Question: Hi I have this table built from an array but I want to insert a row under each description group and add the quantity but I don't know how to do it.

the table was built with a foreach using this code.
'''
<?php
foreach ($resulta as $res) {
?>
<tr>
<th><?php echo $res['des'] ?></th>
<th><?php echo $res['name'] ?></th>
<th><?php echo $res['slug'] ?></th>
<th><?php echo $res['details'] ?></th>
<th><?php echo $res['price'] ?></th>
</tr><?php } ?>
'''
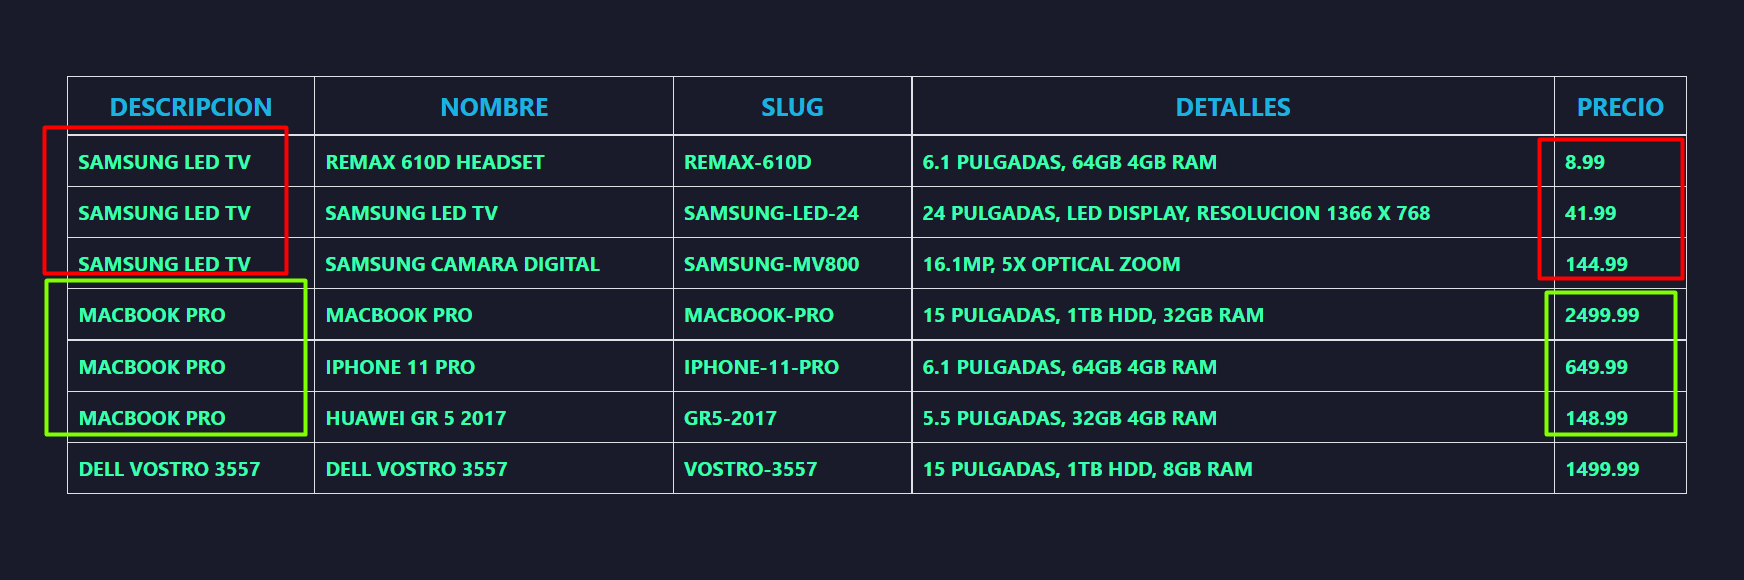
Answer: Use a temp variable , say $total with initial value =0 , then increment it by $res["price"]
then if the des changes (or is at the end of the foreach loop), displays this variable and reset it to 0
Sample Data
'''
<?php
$resulta[] = array("des"=>"samsung led tv", "name"=>'', "slug"=>'', $details=>'', "price"=>"8.99");
$resulta[] = array("des"=>"samsung led tv", "name"=>'', "slug"=>'', $details=>'', "price"=>"41.99");
$resulta[] = array("des"=>"samsung led tv", "name"=>'', "slug"=>'', $details=>'', "price"=>"144.99");
$resulta[] = array("des"=>"macbook pro", "name"=>'', "slug"=>'', $details=>'', "price"=>"2499.99");
$resulta[] = array("des"=>"macbook pro", "name"=>'', "slug"=>'', $details=>'', "price"=>"649.99");
$resulta[] = array("des"=>"macbook pro", "name"=>'', "slug"=>'', $details=>'', "price"=>"148.99");
$resulta[] = array("des"=>"dell vostro 3557", "name"=>'', "slug"=>'', $details=>'', "price"=>"1499.99");
?>
'''
PHP Code
'''
<table border=1>
<?php
$initdesc="undefined"; $count=0; $total=0;
foreach ($resulta as $res) {
if ($initdesc !=$res["des"]) {
if ($count > 0) { ?>
<tr><td colspan=4 style="text-align:right;">Total<td><?php echo $total; ?>
<?php }
$total=0;
$initdesc=$res["des"];
}
?>
<tr>
<td><?php echo $res['des'] ?></td>
<td><?php echo $res['name'] ?></td>
<td><?php echo $res['slug'] ?></td>
<td><?php echo $res['details'] ?></td>
<td><?php echo $res['price'] ?></td>
</tr>
<?php
$count++;
$total=$total+$res['price'];
}
if ($count!=0) { ?>
<tr><td colspan=4 style="text-align:right;">Total<td><?php echo $total; ?>
<?php } ?>
</table>
'''